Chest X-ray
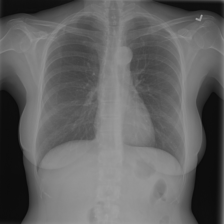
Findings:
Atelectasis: negative
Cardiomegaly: negative
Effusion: negative
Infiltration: positive
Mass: negative
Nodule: negative
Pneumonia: negative
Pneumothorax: negative
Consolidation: negative
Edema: negative
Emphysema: negative
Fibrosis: negative
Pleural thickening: negative
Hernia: negative